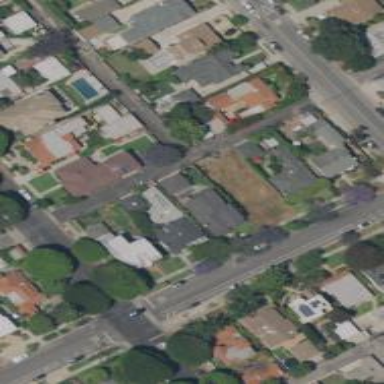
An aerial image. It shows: Residential alley used as service road.